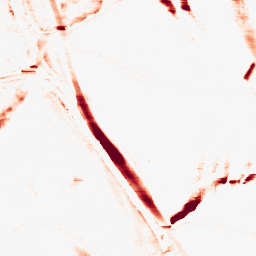
Category: morphological
Decomposition family: morphological_rect
Decomposition parameters: operation: opening
width: 20
height: 3
Upsampling method: edge_directed
Upsampling parameters: scale: 2
Upsampling scale: 2